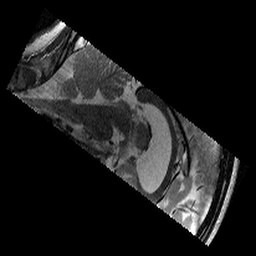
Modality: T2w
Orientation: sagittal
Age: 11
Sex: female
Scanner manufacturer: siemens
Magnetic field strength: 3 T
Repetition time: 9.23 s
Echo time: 0.067 s